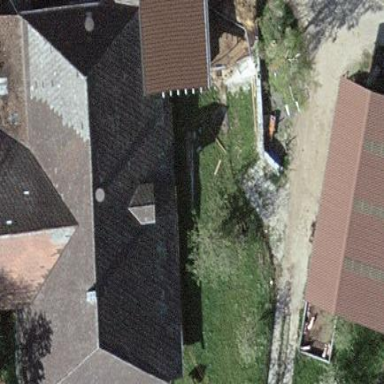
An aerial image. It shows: Farm building.